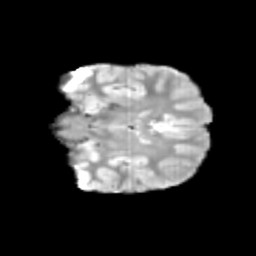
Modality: T2w
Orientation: coronal
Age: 12
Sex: male
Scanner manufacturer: siemens
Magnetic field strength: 3 T
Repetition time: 3.8 s
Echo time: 0.07 s